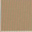
Piece: xx